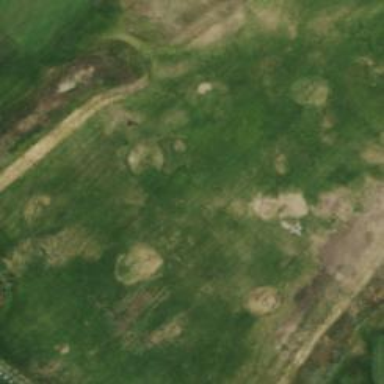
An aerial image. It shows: Grassy area designated as driving range for golf.